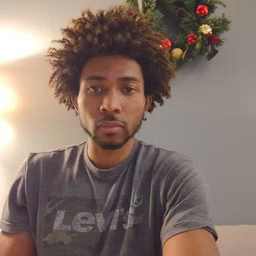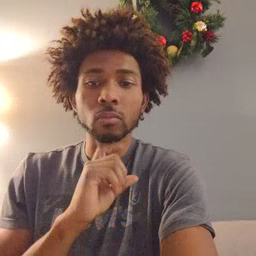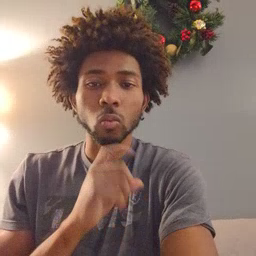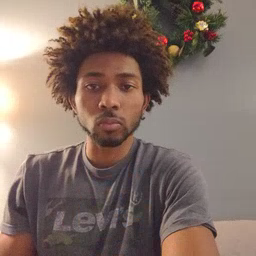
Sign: garbage